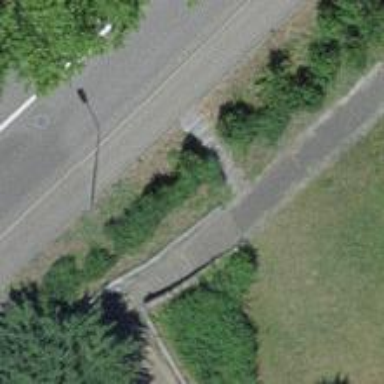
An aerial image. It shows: Road with steps.